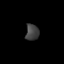
Tissue: lung
Cell type: Endothelial cells
Senescence score: 0.5478
Nuclear area (px): 212
Mean DAPI intensity: 65.104